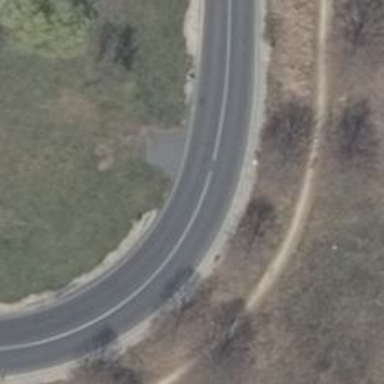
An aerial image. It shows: Tertiary road with asphalt surface.